Question: I'm trying to install SharpDX v2.6.2 via NuGet Package Manager console. I kept getting errors so I tried a completely new WPF solution. Here are the steps I've tried and resulting error message:

From the <URL>
'''
>> PM Install-Package SharpDX
'''
However, this fails with the following output in the Package Manager Console
'''
Package Manager Console Host Version 2.0.30625.9003
Type 'get-help NuGet' to see all available NuGet commands.
PM> Install-Package SharpDX
Successfully installed 'SharpDX 2.6.2'.
Successfully added 'SharpDX 2.6.2' to SharpDXTest.
Installing [SharpDX] to project [C:\Users\Andrew\SharpDXTest\SharpDXTest\SharpDXTest.csproj]
Uninstalling [SharpDX] from project [C:\Users\Andrew\SharpDXTest\SharpDXTest\SharpDXTest.csproj]
Successfully uninstalled 'SharpDX 2.6.2'.
Install failed. Rolling back...
Install-Package : SharpDX.targets import not found in project [C:\Users\Andrew\SharpDXTest\SharpDXTest\SharpDXTest.csproj]
At line:1 char:1
+ Install-Package SharpDX
+ ~~~~~~~~~~~~~~~~~~~~~~~
+ CategoryInfo : NotSpecified: (:) [Install-Package], RuntimeException
+ FullyQualifiedErrorId : NuGetCmdletUnhandledException,NuGet.PowerShell.Commands.InstallPackageCommand
'''
I'm totally stumped! :S Other packages seem to install just fine, but SharpDX doesn't. Any suggestions?
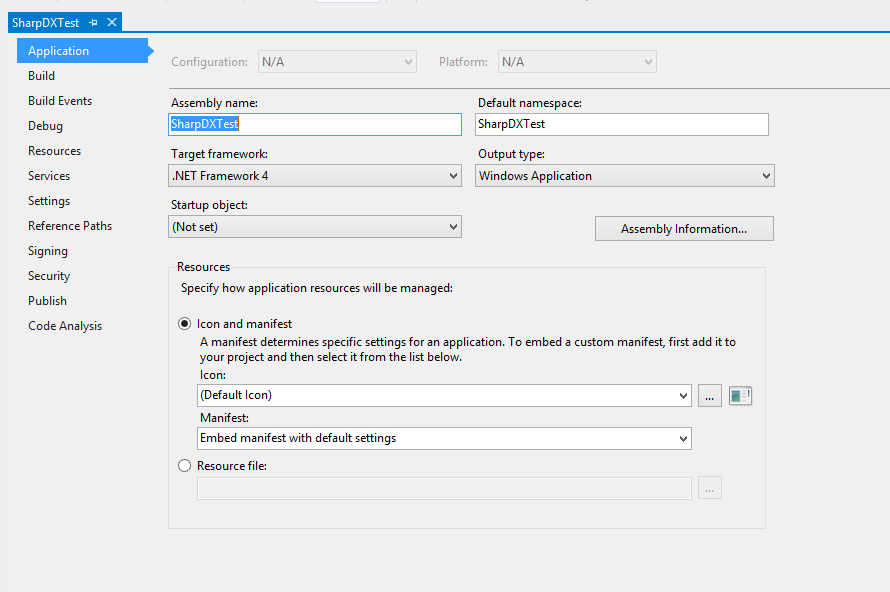
Answer: Update: I managed to fix it. I basically had to install the latest version of NuGet (v2.8.2) not v2.0.
Also performing the install in VS2013 seemed to have better results on an existing solution than 2012.
Hope this helps someone,